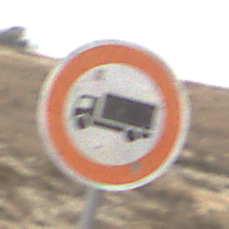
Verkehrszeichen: VerbotFuerKraftfahrzeugeUeberDreiKommaFuenfTonnen
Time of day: MorningAfternoon
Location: Outdoor (Nature)
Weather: Overcast
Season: NotSpecified
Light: Natural